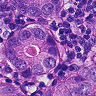
Metastatic tissue present: yes